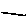
Label: line